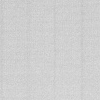
Atmospheric dust classification: dusty